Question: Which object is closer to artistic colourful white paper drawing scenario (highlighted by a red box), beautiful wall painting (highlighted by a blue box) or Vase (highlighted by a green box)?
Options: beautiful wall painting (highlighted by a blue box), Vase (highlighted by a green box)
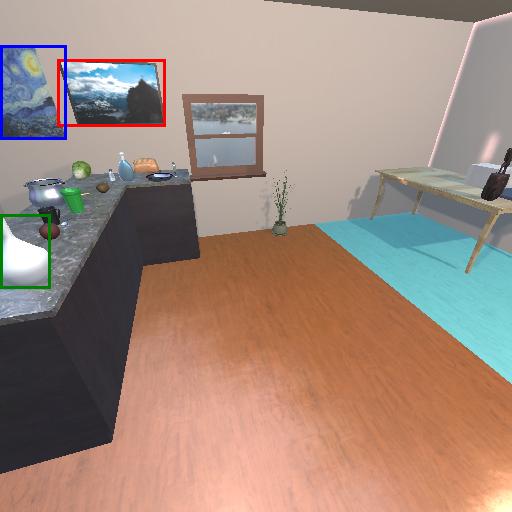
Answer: beautiful wall painting (highlighted by a blue box)